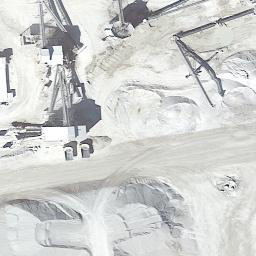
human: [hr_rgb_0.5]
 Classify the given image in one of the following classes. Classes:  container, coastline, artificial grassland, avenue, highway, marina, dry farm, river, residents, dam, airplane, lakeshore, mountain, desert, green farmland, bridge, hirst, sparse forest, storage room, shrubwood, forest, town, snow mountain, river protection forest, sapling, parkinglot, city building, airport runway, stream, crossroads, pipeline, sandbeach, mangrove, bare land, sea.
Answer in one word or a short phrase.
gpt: bare land